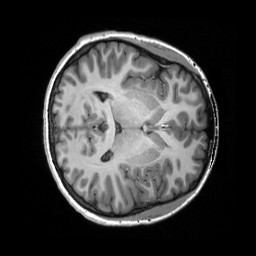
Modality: T1w
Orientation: axial
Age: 21